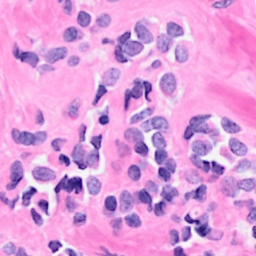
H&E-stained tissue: Breast